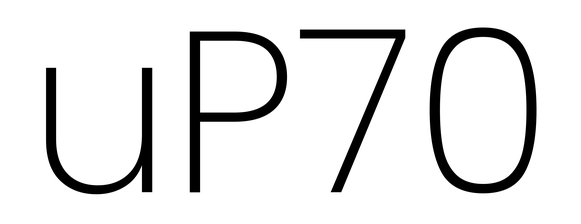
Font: Poppins-ExtraLight